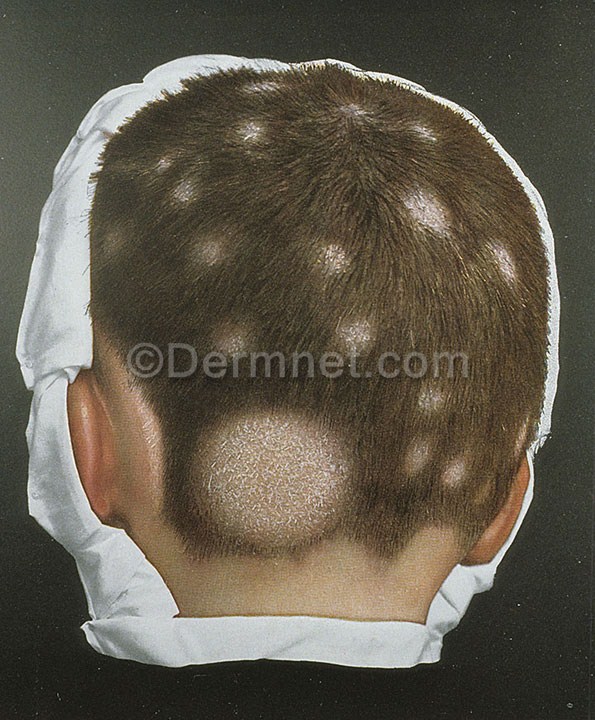
Disease: Tinea Ringworm Candidiasis and other Fungal Infections